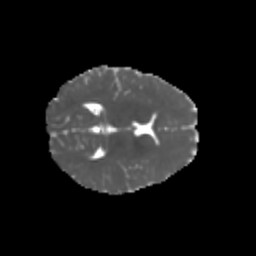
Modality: MD
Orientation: axial
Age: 5
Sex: female
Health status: healthy